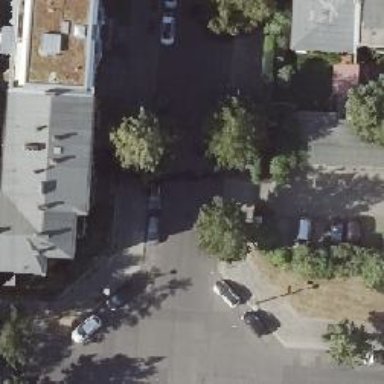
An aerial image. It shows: Residential road with asphalt surface. There are sidewalks on both sides. There is parallel on-street parking available on both sides of the road.